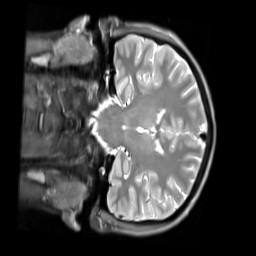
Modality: PDw
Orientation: coronal
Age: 23
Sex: male
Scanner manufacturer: siemens
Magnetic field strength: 3 T
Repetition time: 11.88 s
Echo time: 0.014 s